Field crop: maize
Growth stage: 1
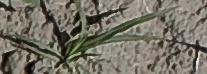
Species: sorghum